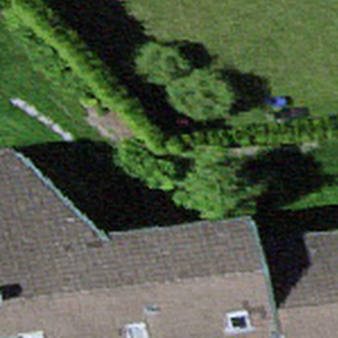
Label: other